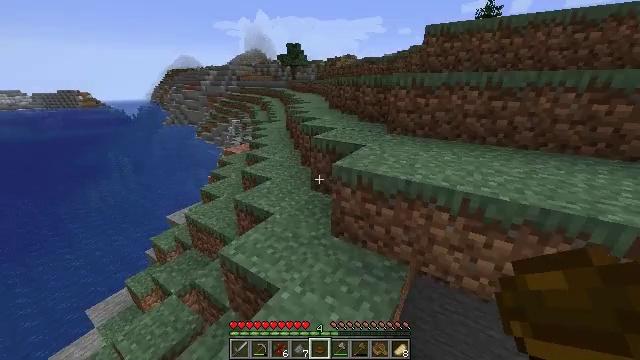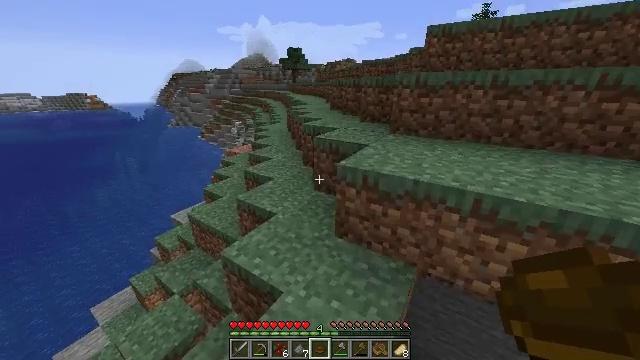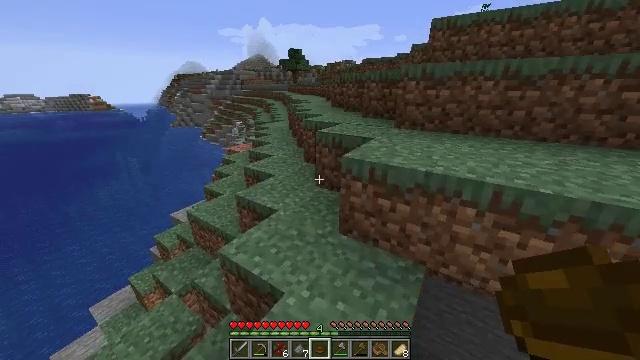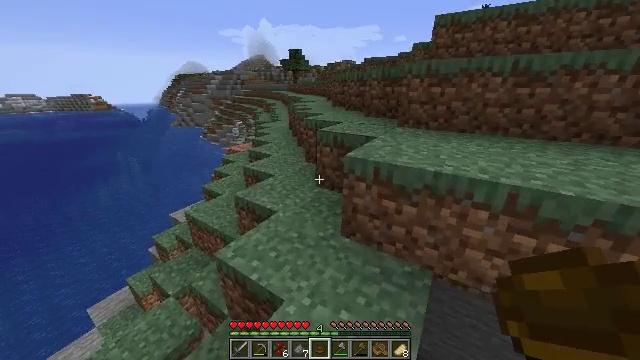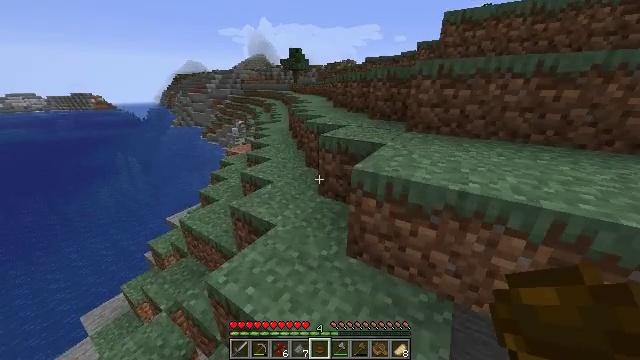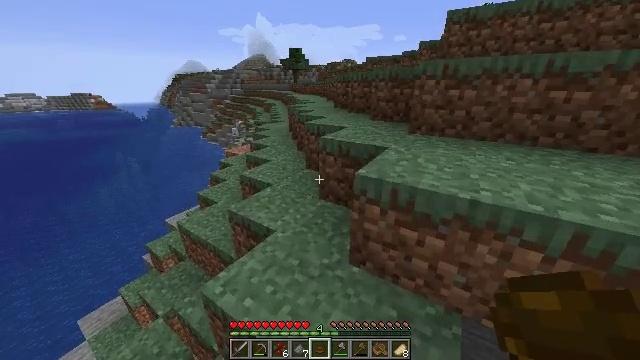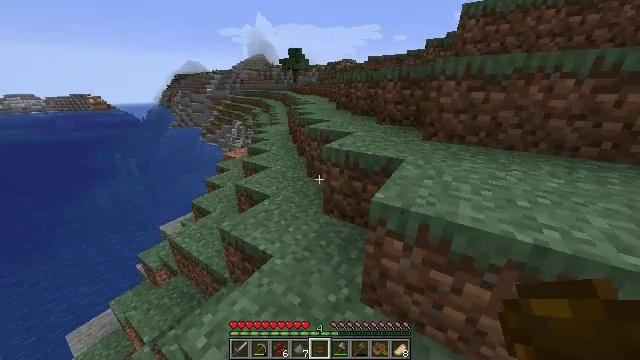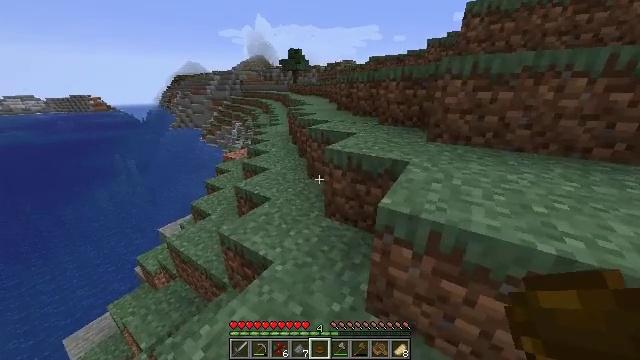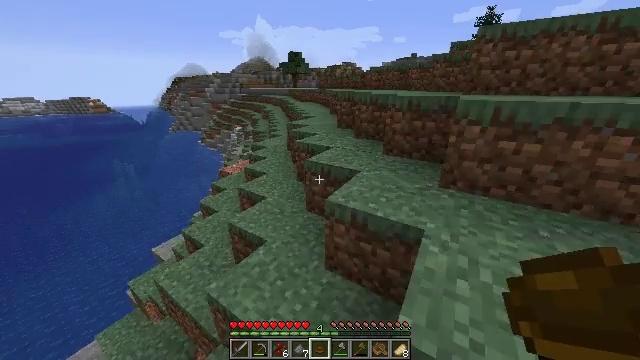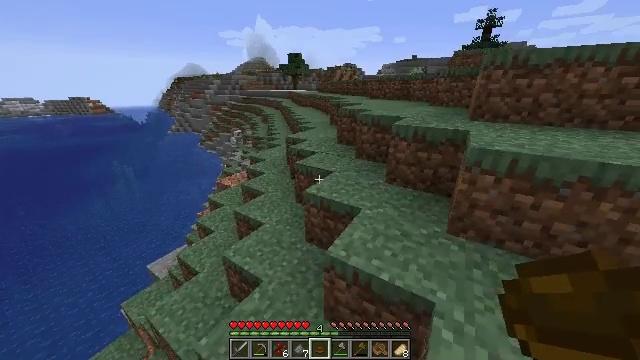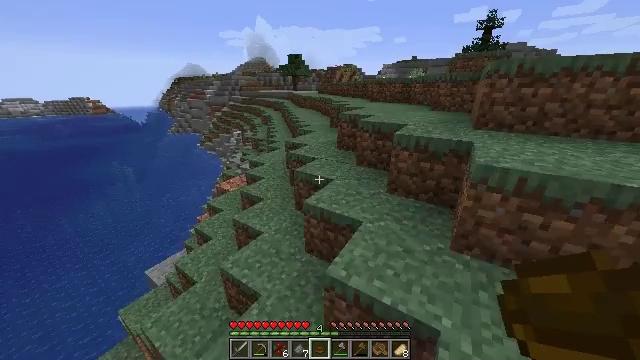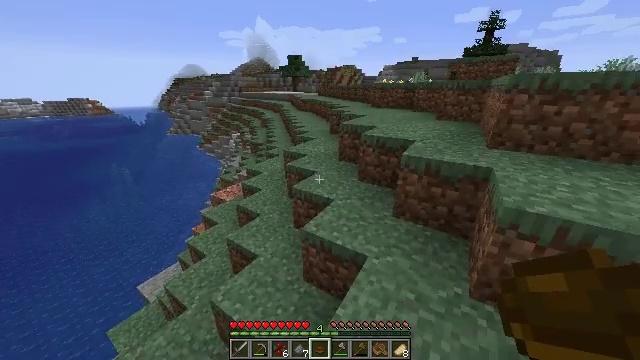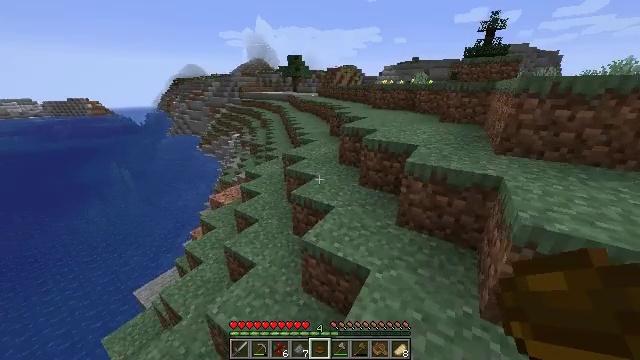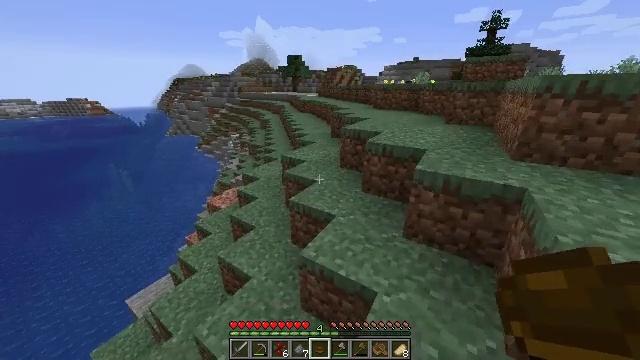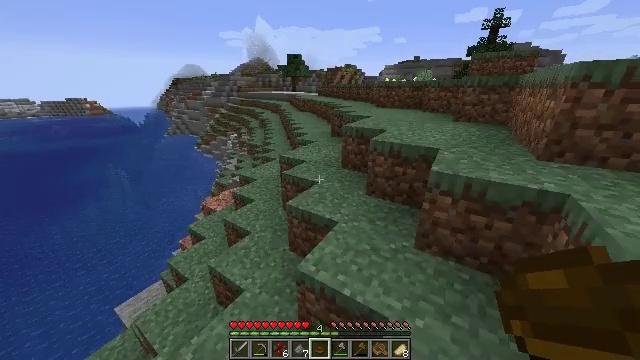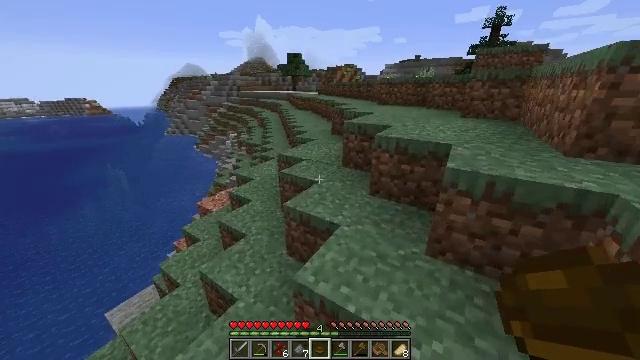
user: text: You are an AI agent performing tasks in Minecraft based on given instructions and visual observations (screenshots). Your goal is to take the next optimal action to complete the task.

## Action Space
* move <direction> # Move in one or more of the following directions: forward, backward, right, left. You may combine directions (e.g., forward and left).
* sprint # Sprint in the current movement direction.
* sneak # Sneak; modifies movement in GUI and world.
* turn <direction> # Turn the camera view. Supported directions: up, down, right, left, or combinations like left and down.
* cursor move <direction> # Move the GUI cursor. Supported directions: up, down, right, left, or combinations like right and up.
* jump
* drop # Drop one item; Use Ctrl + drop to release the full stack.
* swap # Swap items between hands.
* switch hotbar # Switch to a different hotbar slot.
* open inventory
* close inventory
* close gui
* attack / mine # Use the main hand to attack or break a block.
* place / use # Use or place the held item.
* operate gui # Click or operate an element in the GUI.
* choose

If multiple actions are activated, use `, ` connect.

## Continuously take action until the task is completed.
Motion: motion action
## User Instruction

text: Remove a bowl from the inventory.
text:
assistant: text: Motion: move forward, sprint
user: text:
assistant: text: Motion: move forward, sprint
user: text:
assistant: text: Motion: move forward, sprint
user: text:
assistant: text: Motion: move forward, sprint
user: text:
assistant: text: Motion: move forward, sprint
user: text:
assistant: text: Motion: move forward, sprint
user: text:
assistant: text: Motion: move forward, sprint, jump
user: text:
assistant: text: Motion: move forward, sprint, jump
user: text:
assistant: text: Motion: move forward, sprint, jump
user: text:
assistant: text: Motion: move forward, sprint, jump
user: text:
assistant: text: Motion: move forward, sprint
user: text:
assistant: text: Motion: move forward, sprint
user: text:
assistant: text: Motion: move forward, sprint
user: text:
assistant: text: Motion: move forward, sprint
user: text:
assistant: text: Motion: move forward, sprint
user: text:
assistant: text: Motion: move forward, sprint
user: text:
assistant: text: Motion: move forward, sprint, jump
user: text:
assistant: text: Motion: move forward, sprint, jump
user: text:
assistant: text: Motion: move forward, sprint, jump
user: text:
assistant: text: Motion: move forward, sprint, jump
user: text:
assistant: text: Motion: move forward, sprint, jump
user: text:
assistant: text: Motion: move forward, sprint, jump
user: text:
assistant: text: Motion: move forward, sprint, jump
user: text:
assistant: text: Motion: move forward, sprint, turn right
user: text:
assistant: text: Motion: move forward, sprint, turn right
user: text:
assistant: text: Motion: move forward, sprint, turn right
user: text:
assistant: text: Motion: move forward, sprint
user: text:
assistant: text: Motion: move forward, sprint, jump
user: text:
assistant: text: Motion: move forward, sprint, jump
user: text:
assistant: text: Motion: move forward, sprint, jump